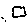
Label: square